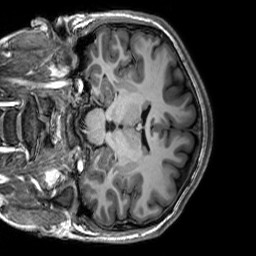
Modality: T1w
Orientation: coronal
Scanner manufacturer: siemens
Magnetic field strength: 3 T
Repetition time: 2.3 s
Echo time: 0.00302 s